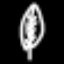
Label: leaf